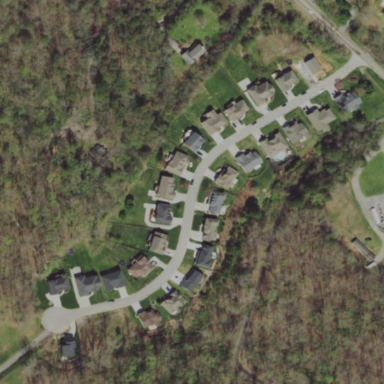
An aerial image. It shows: Residential area consisting of single-family homes.